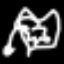
Label: frog